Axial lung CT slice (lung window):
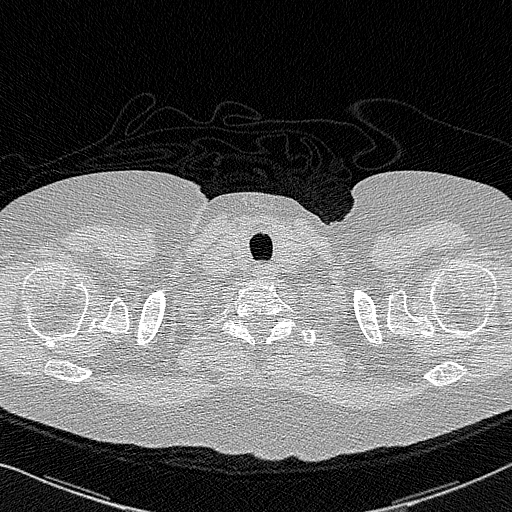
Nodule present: no